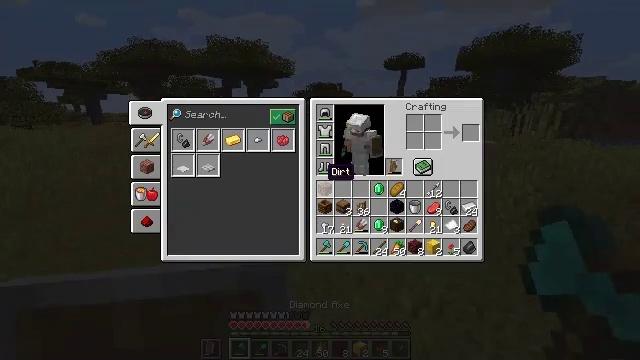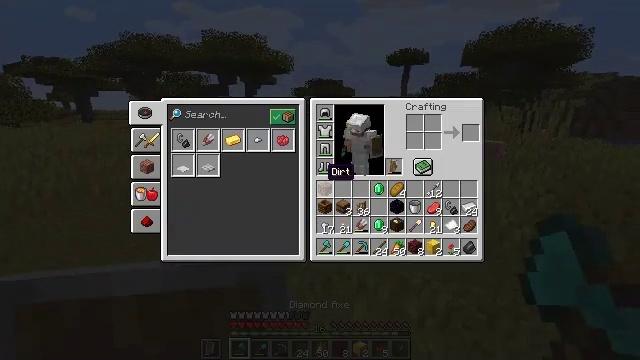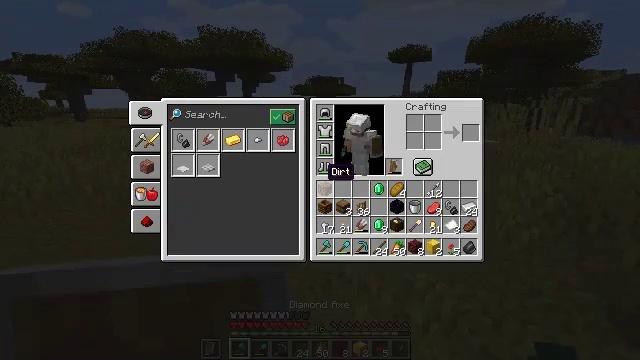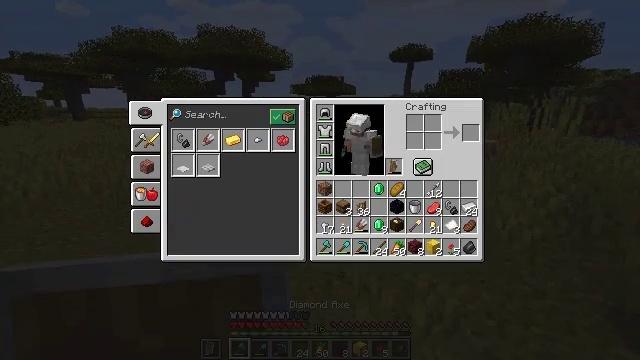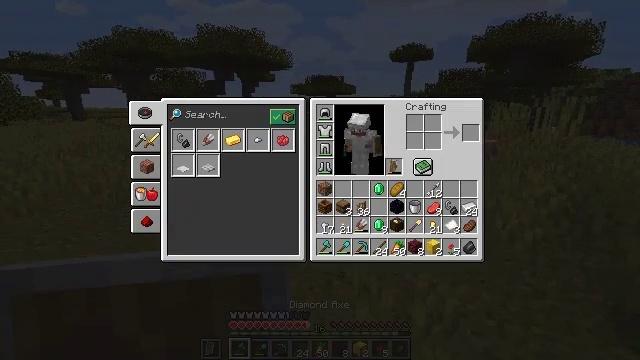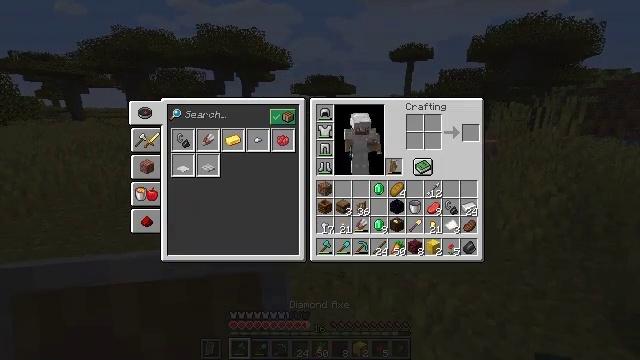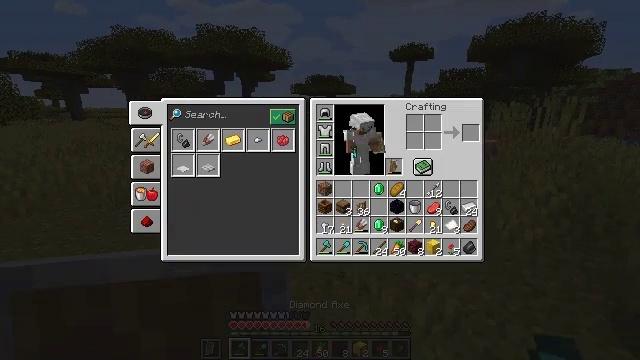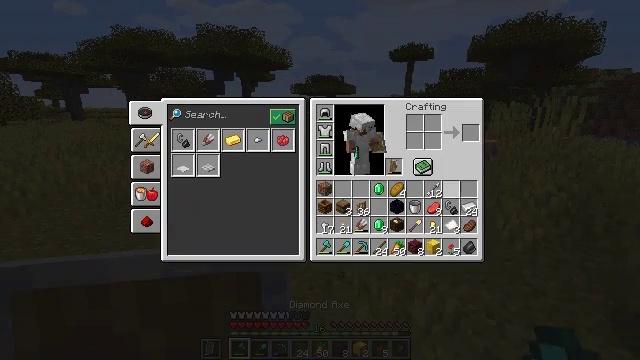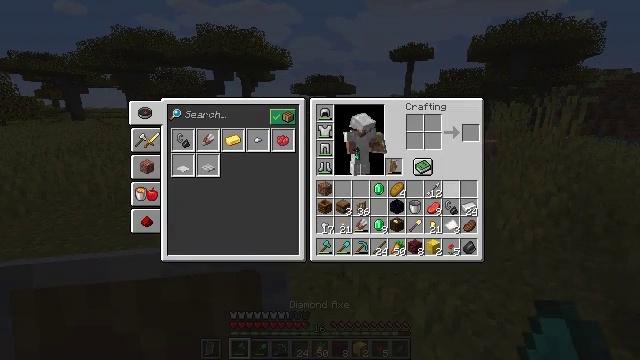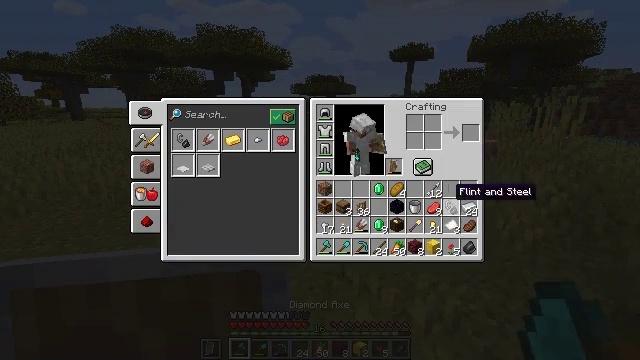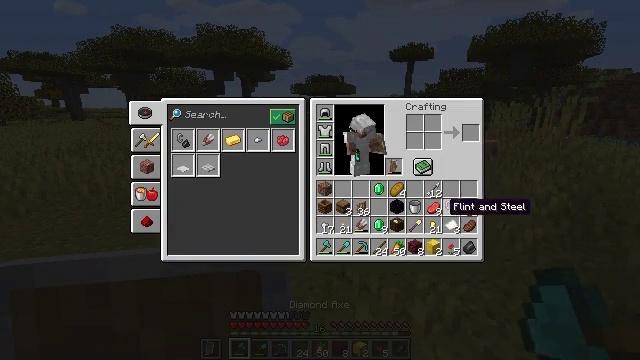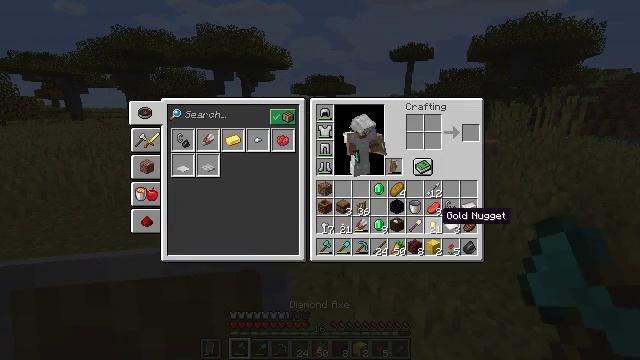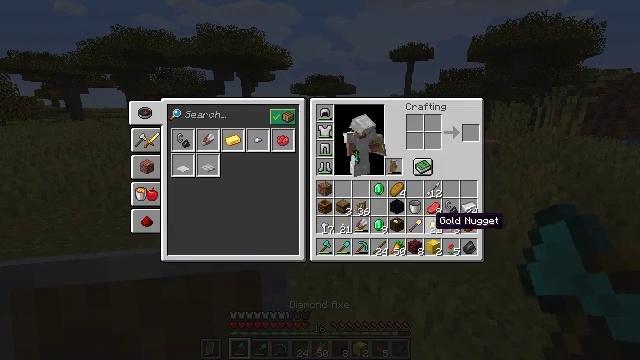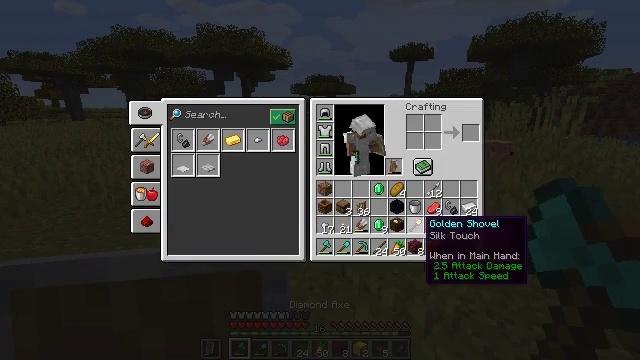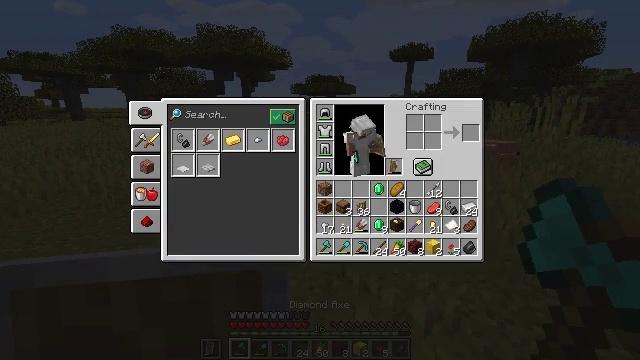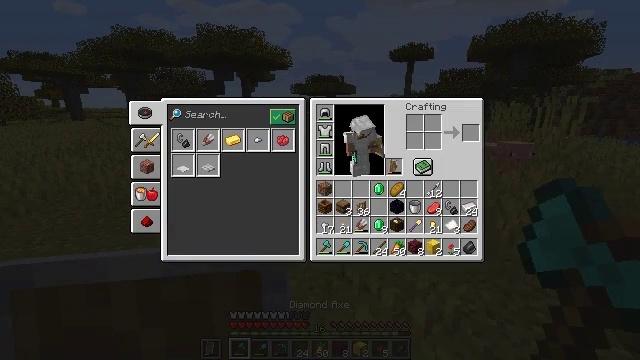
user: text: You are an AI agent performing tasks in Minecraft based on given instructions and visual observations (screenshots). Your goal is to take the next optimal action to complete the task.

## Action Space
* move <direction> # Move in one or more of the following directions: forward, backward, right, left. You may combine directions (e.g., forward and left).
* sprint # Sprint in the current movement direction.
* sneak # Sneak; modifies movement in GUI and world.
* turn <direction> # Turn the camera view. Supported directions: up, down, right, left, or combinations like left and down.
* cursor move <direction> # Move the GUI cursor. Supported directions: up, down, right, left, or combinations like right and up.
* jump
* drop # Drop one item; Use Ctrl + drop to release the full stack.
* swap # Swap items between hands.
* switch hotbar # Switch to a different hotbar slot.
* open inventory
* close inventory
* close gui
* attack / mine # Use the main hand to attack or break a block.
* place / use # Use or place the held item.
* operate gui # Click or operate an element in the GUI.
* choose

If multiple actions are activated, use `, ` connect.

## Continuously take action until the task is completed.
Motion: motion action
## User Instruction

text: Remove a carrot from the inventory.
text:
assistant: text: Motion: move forward, open inventory
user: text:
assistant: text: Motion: no_op
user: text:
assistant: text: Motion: cursor move right and up
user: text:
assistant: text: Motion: cursor move right and up
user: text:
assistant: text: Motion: cursor move right
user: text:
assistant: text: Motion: cursor move right
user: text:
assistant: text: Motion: cursor move right and down
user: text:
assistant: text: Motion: cursor move down
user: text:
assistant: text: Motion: cursor move down
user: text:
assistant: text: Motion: cursor move down
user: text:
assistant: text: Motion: cursor move left and down
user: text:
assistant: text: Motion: cursor move left
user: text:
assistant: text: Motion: cursor move left
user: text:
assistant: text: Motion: cursor move left
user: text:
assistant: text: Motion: cursor move left
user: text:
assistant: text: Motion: cursor move left
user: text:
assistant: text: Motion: no_op
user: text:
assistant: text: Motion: no_op
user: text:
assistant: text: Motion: cursor move right and up
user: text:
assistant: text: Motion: cursor move right
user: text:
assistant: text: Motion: cursor move right
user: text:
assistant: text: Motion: cursor move down
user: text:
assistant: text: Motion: cursor move left
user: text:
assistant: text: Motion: cursor move left
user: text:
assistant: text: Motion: cursor move left
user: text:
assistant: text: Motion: no_op
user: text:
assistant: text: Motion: close inventory
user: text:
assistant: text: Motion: close inventory
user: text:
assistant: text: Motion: close inventory
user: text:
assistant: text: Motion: move forward, close inventory